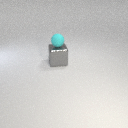
small cyan rubber sphere above large gray metal cube